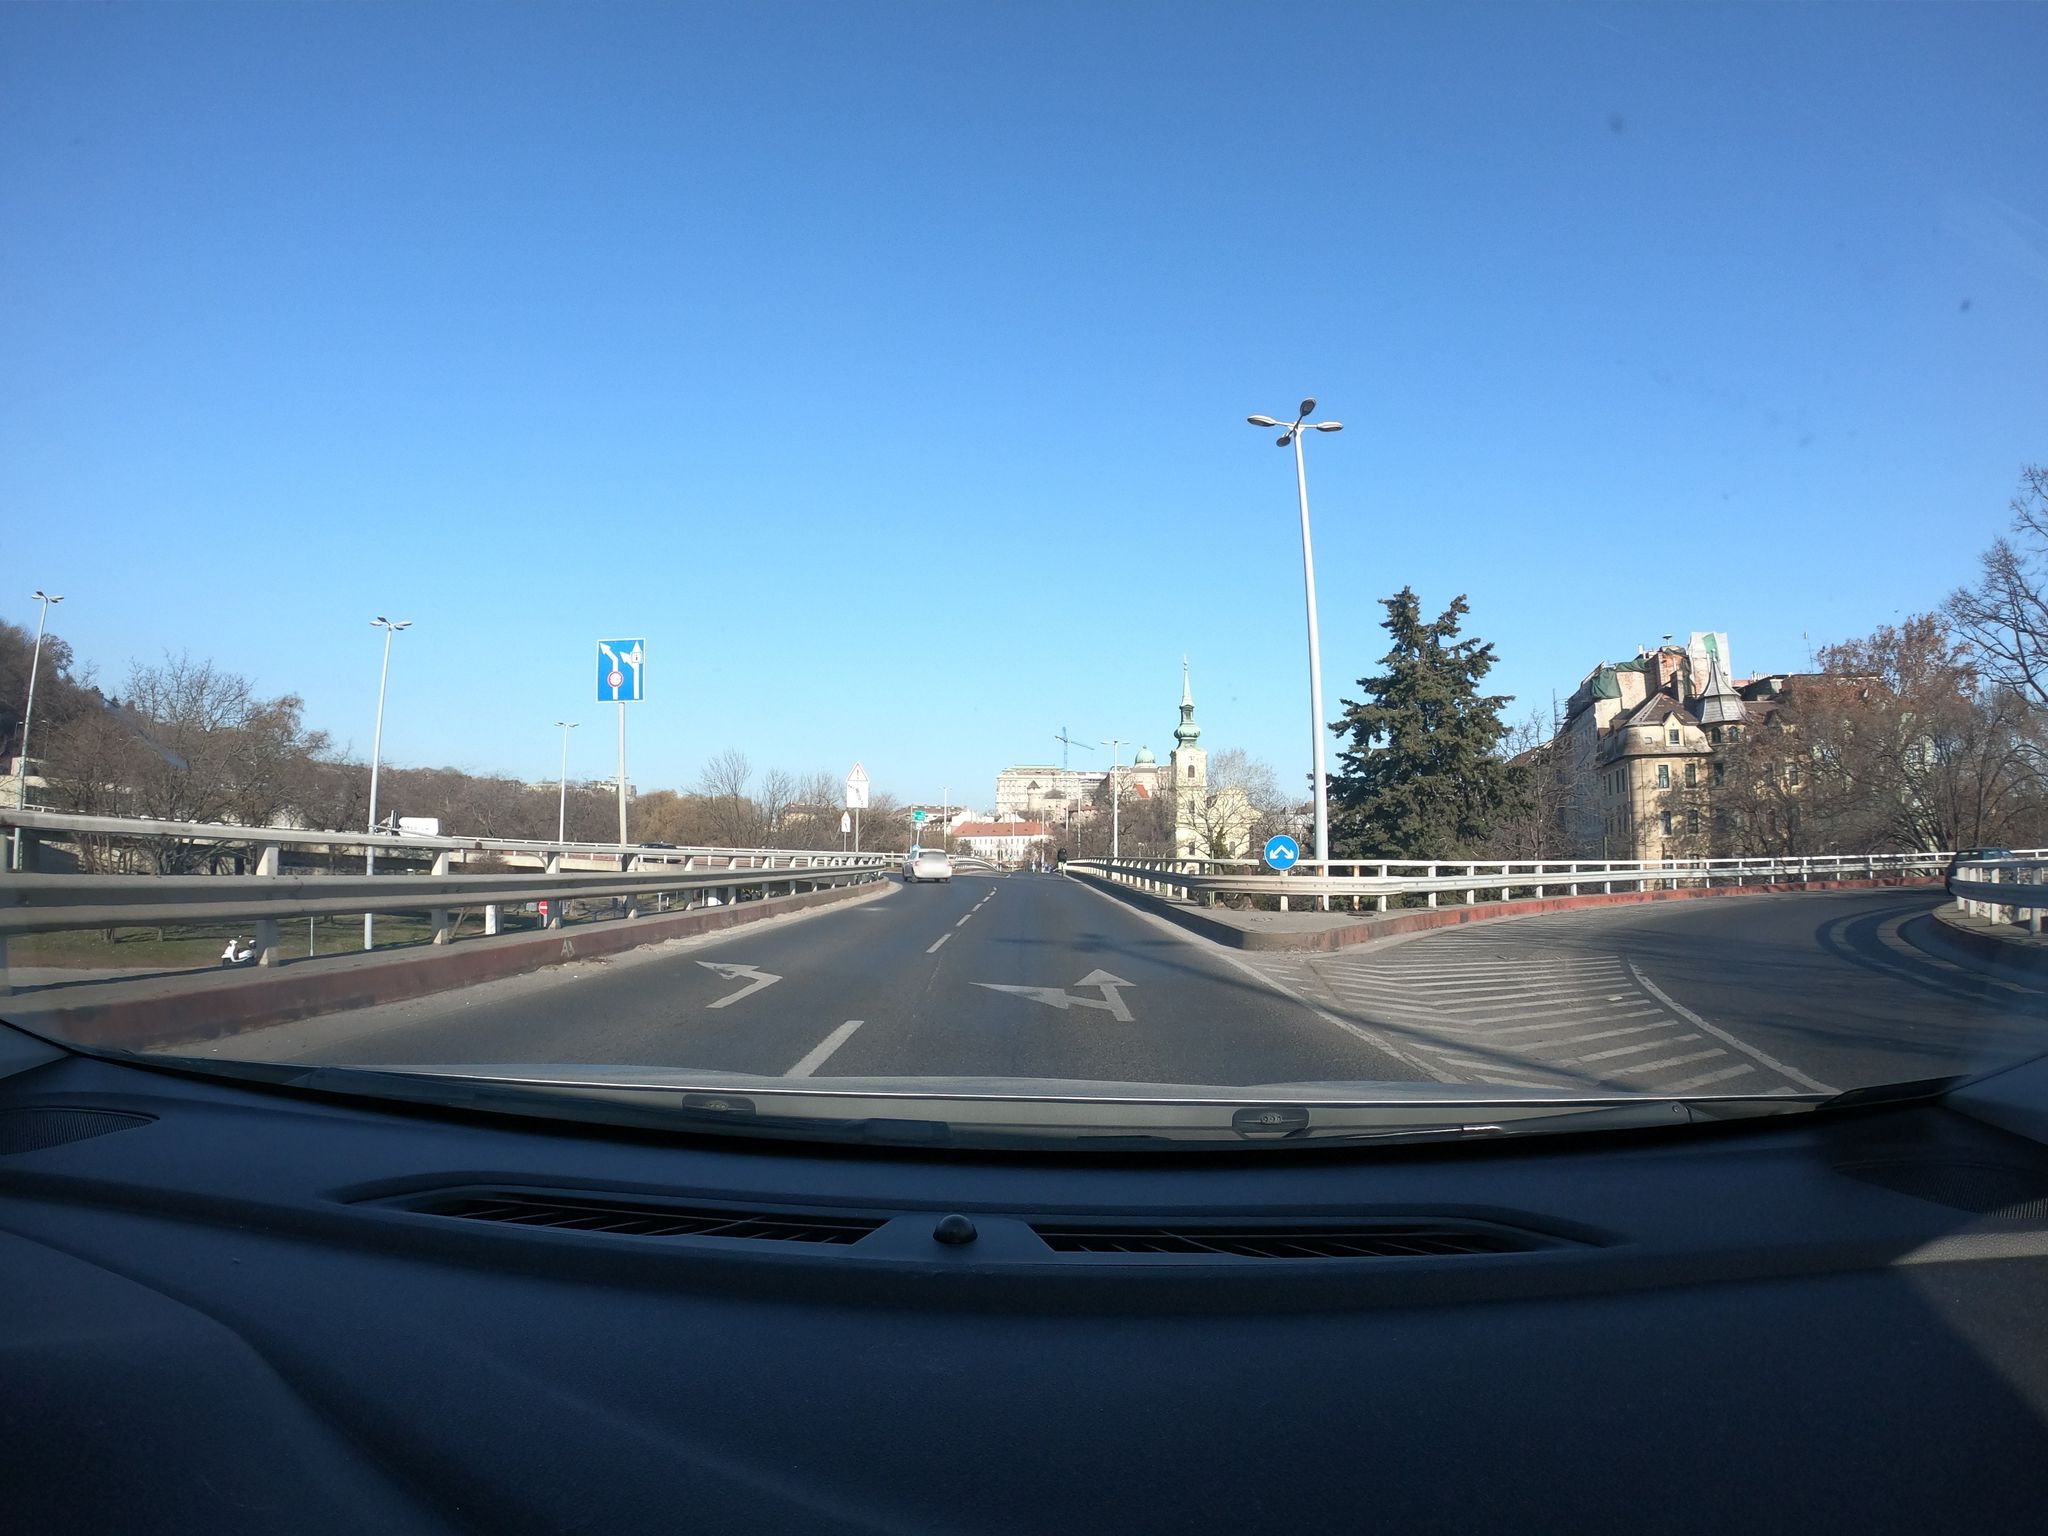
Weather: snowy
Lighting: day
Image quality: good
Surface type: driving surface
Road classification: secondary, primary_link
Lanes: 1
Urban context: urban centre
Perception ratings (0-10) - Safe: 7.91, Lively: 7.85, Beautiful: 4.84, Boring: 3.03, Depressing: 2.03, Wealthy: 3.23